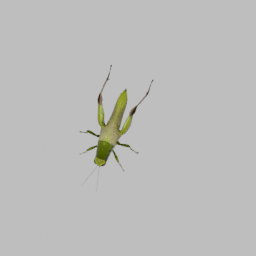
Label: animals